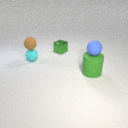
small blue rubber sphere above large green rubber cylinder